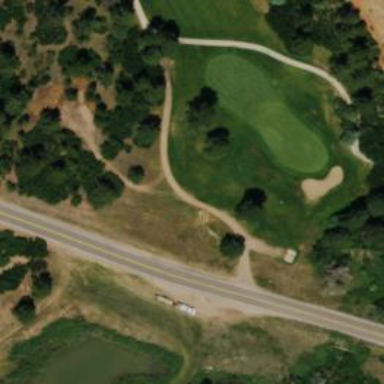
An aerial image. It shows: Track road designated as Golf Cart track.